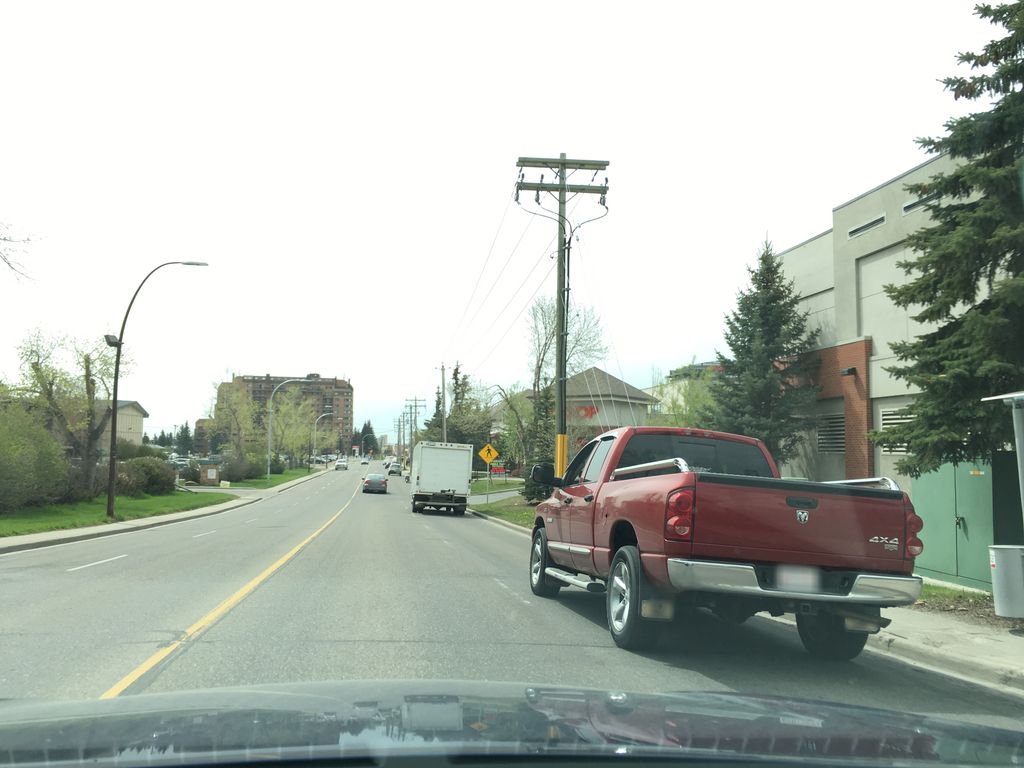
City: calgary